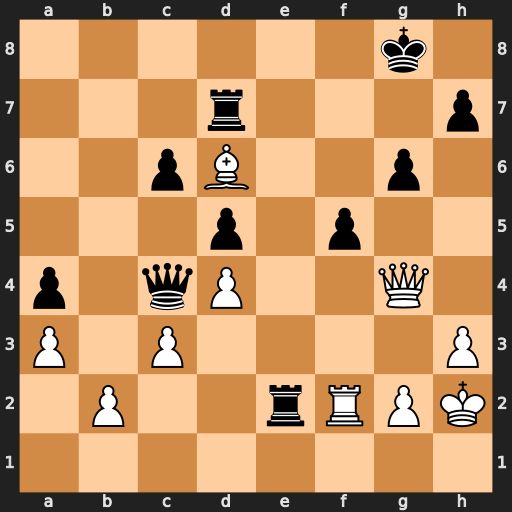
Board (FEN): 6k1/3r3p/2pB2p1/3p1p2/p1qP2Q1/P1P4P/1P2rRPK/8
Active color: w
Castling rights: -
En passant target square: -
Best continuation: Qxe2 Qxe2 Rxe2